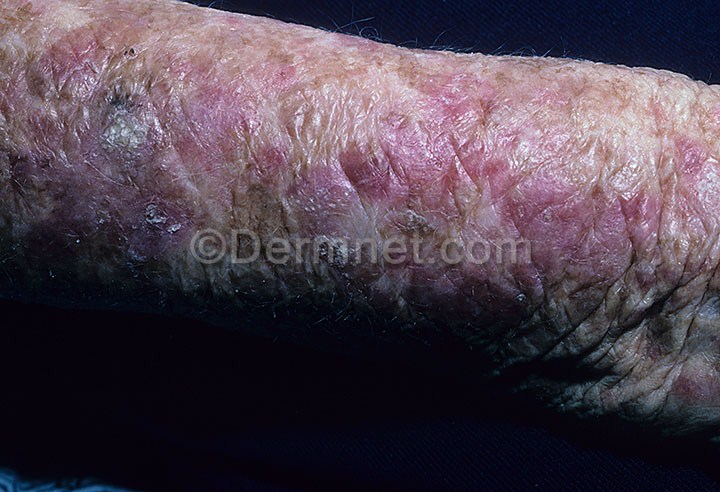
Disease: Exanthems and Drug Eruptions